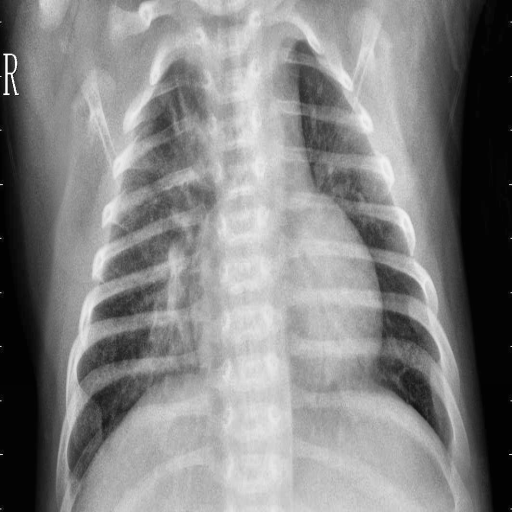
Finding: PNEUMONIA